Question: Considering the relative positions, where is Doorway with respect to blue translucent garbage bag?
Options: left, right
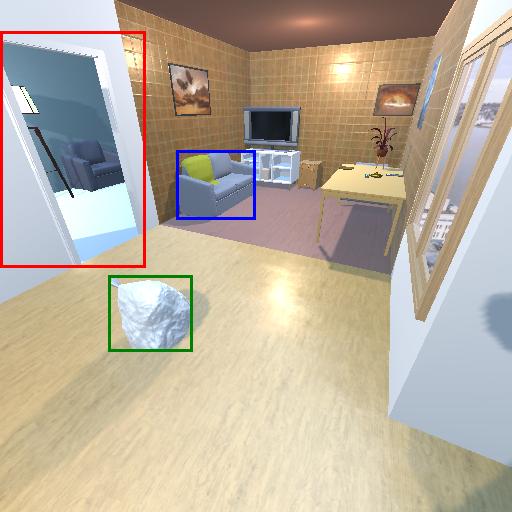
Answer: left